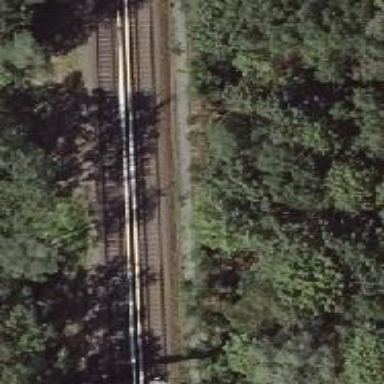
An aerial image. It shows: Light rail railway on embankment with electrified rails.